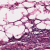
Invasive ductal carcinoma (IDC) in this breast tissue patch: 1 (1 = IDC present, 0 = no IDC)